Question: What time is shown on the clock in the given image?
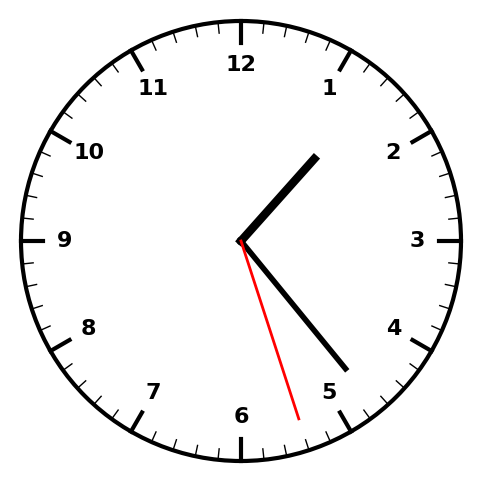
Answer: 01:23:27